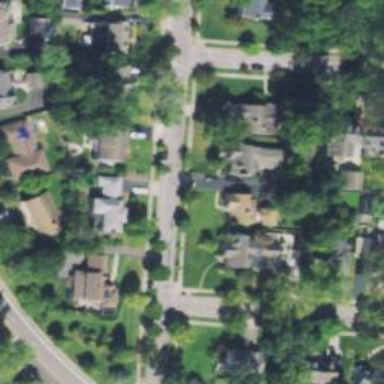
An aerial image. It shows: Residential driveway used as service road.